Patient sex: F
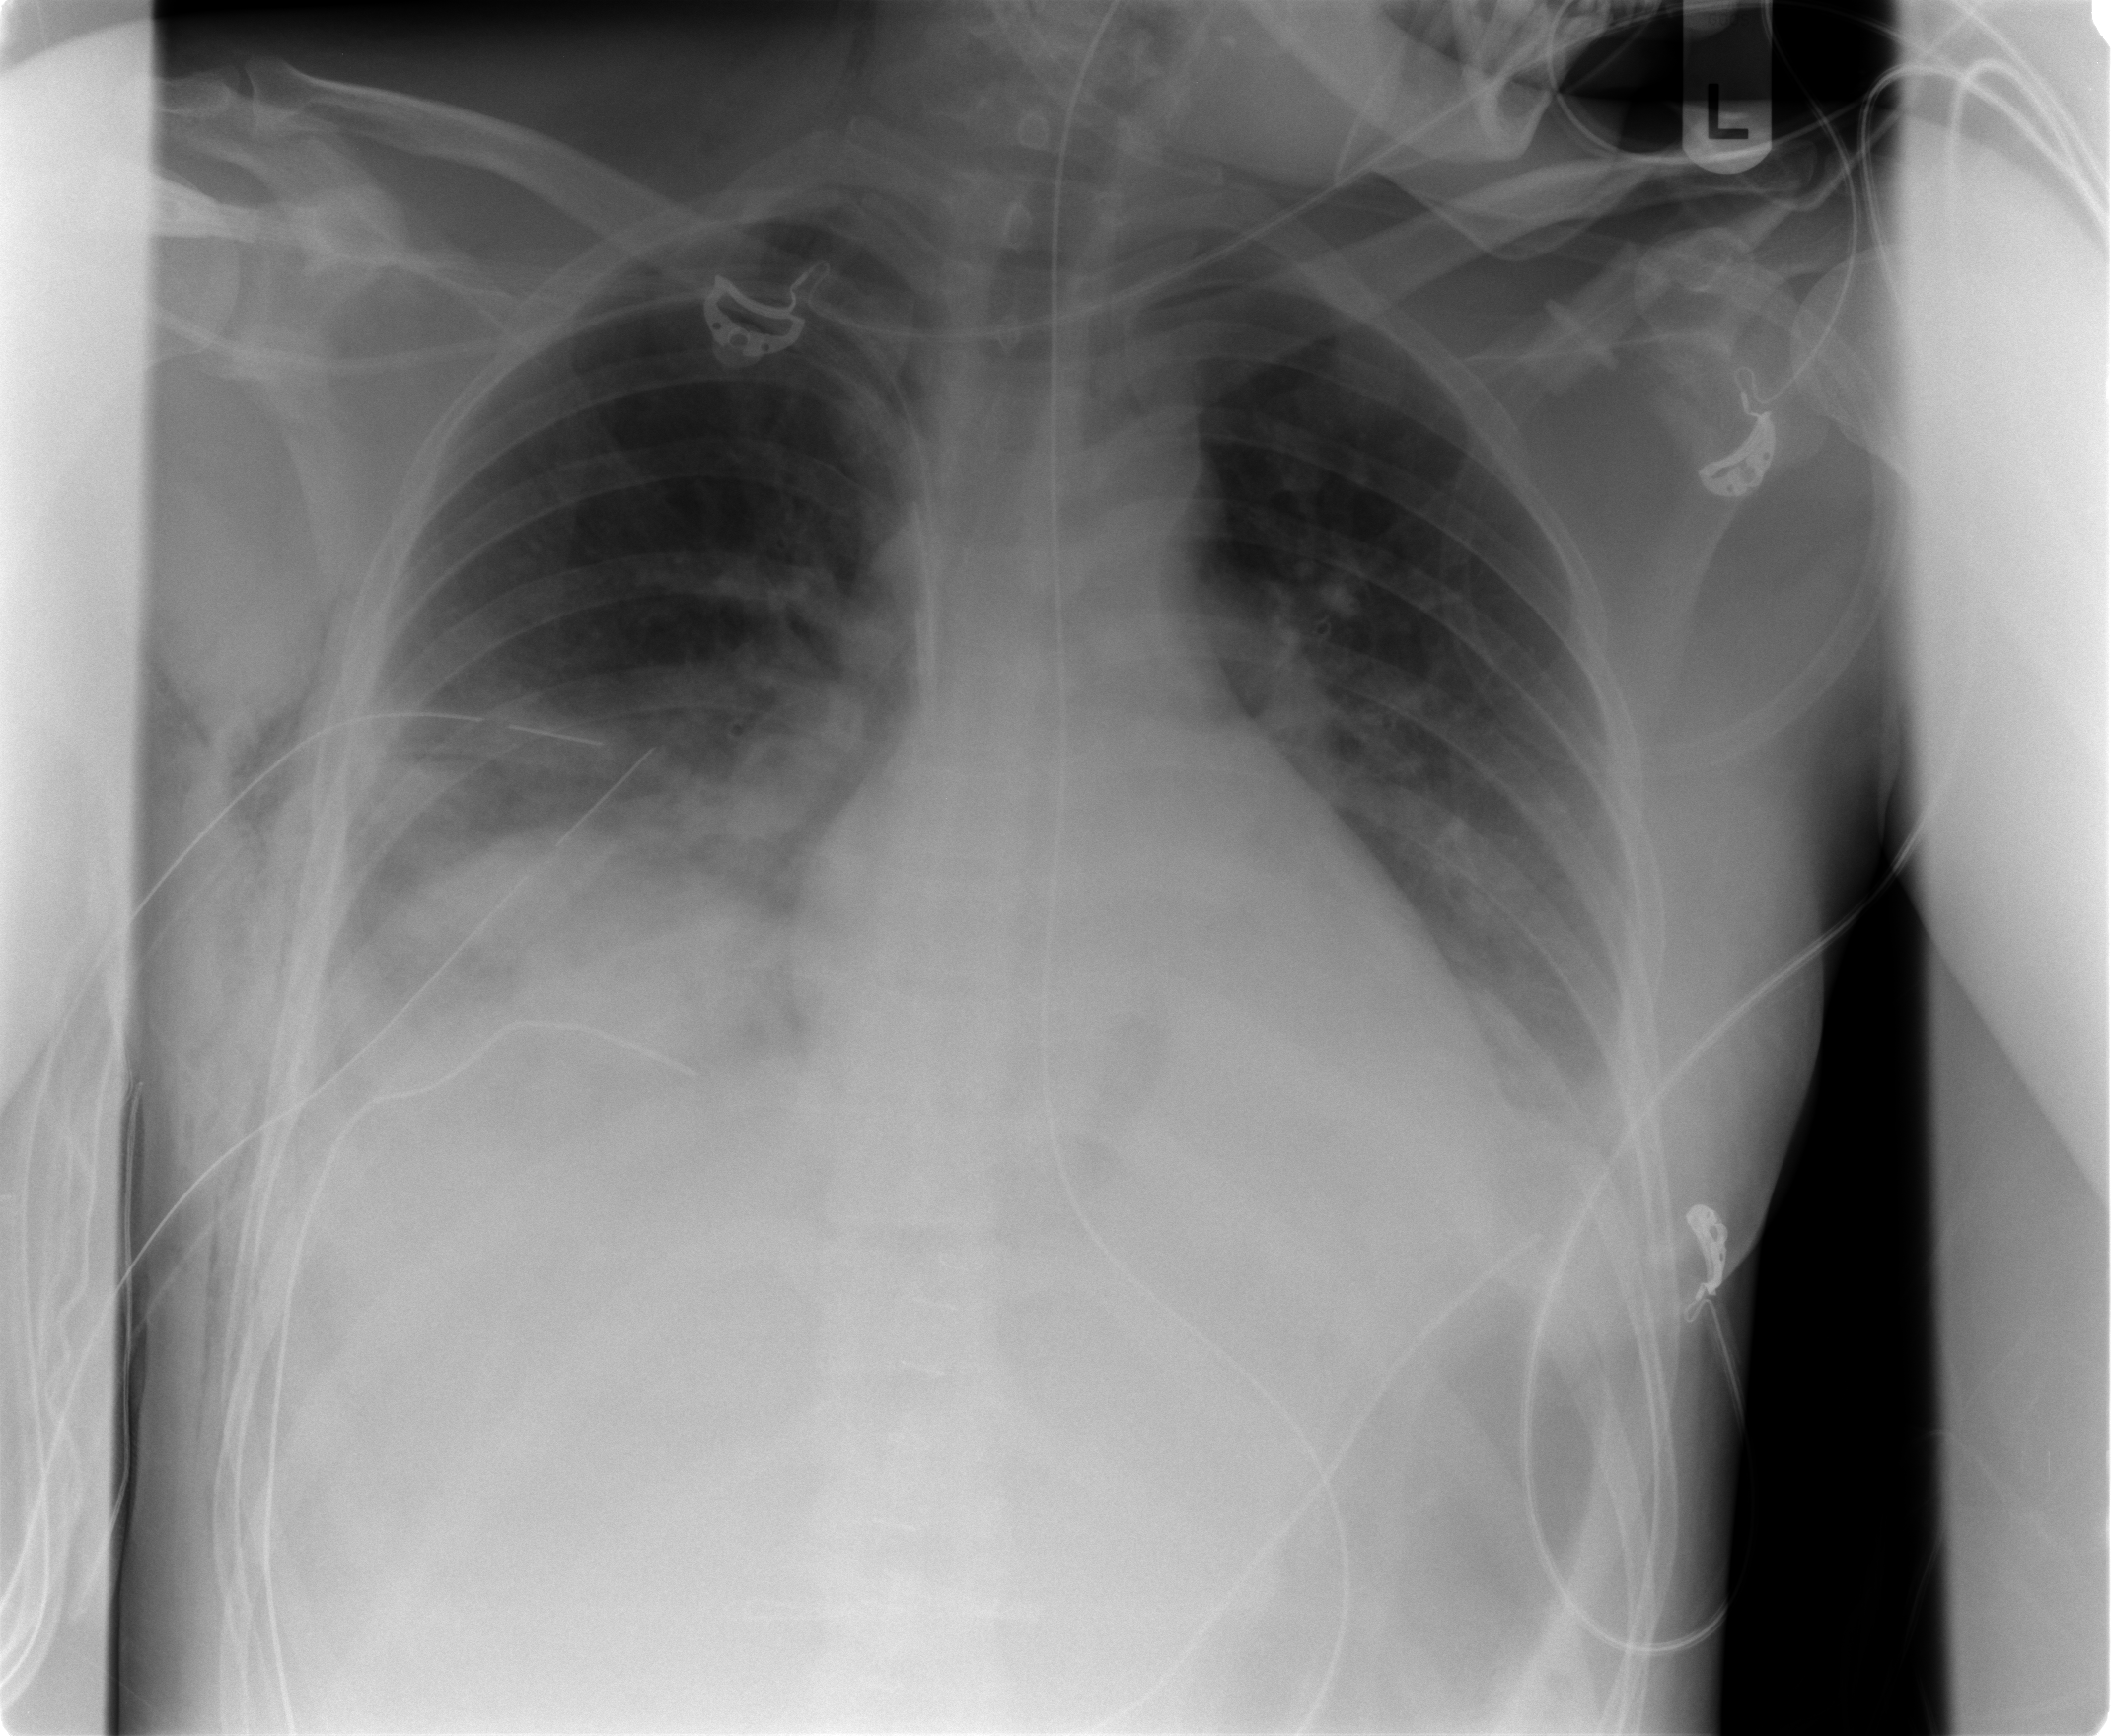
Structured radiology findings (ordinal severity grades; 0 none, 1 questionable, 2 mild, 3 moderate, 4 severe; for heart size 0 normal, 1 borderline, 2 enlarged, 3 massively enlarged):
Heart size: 0
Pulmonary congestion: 0
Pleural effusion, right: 2
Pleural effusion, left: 1
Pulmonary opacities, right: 3
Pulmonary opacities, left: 0
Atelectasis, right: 2
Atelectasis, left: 2